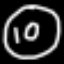
Label: donut